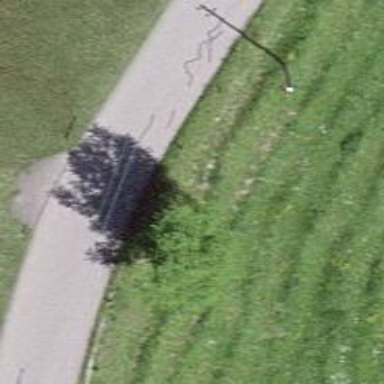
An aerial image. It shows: Urban area featuring tree as natural element.